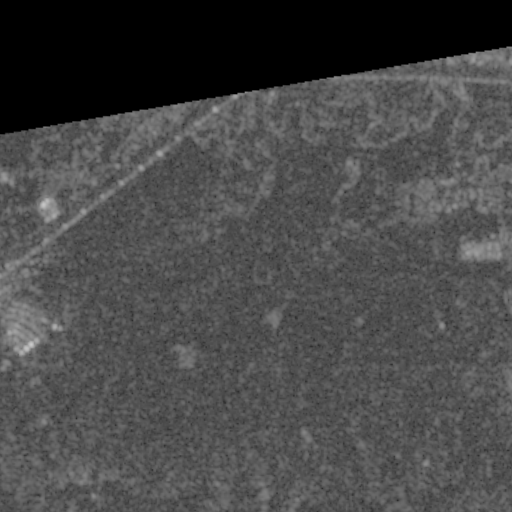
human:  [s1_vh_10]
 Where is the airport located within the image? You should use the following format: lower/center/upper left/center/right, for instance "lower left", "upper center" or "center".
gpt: The airport is located in the upper of the image.
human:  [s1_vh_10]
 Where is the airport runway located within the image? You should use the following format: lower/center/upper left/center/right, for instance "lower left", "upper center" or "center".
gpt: The airport runway is located in the center of the image.
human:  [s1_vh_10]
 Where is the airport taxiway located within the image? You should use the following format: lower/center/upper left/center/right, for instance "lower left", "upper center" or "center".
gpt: The airport taxiway is located in the center of the image.
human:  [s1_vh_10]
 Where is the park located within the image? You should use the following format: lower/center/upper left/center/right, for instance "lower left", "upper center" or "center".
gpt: The park is located in the upper right of the image.
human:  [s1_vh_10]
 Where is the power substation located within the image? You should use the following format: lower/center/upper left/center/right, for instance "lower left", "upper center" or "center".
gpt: The power substation is located in the upper right of the image.
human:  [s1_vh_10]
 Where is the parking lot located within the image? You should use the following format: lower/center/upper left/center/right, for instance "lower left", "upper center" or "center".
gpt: There is no parking lot in the image.

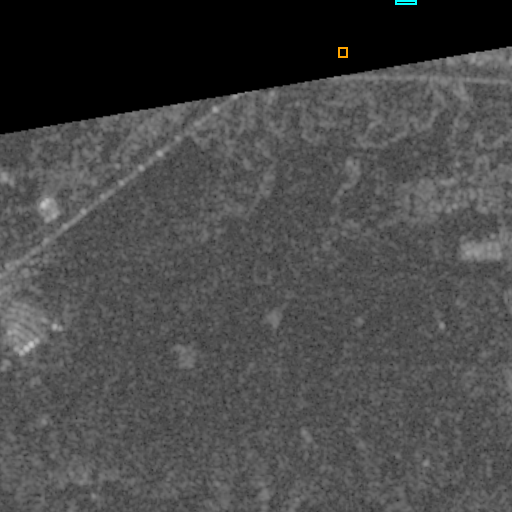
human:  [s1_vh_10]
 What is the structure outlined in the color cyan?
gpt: The structure outlined in cyan is a park.
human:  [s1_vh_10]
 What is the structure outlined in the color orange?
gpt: The structure outlined in orange is a building.
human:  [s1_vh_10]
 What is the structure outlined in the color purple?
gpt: There is no purple outline.